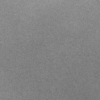
Label: dusty